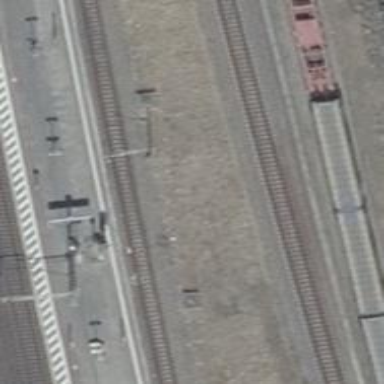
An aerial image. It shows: Railway signal.